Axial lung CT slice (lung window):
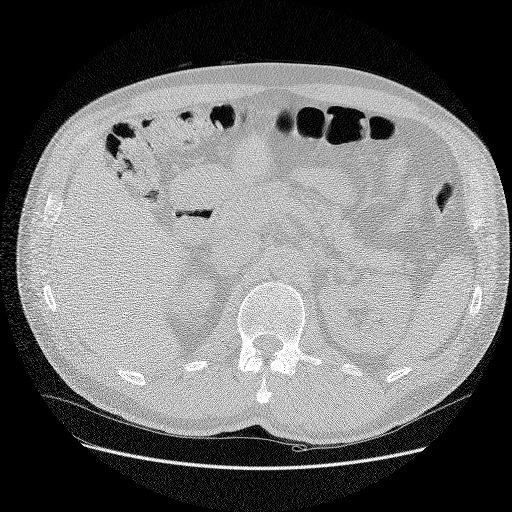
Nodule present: no